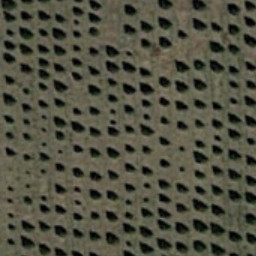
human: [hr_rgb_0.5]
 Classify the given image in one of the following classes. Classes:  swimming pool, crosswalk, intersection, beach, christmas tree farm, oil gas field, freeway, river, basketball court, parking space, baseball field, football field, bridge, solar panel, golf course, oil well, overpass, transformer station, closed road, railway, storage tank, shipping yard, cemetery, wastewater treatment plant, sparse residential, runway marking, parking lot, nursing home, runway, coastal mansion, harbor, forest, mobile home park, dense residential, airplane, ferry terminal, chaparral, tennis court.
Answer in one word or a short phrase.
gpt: christmas tree farm